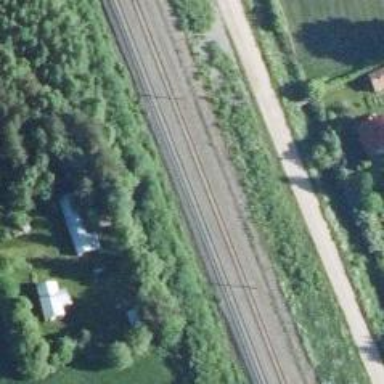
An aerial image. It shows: Railway with continuous electrified contact line.